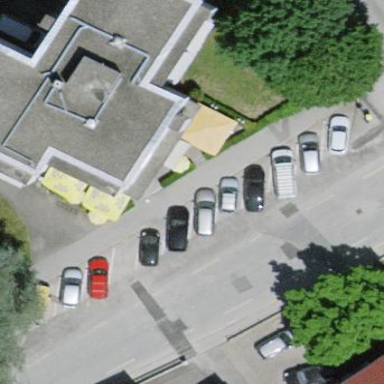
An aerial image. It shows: Diagonal street-side parking with asphalt surface.